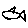
Label: fish